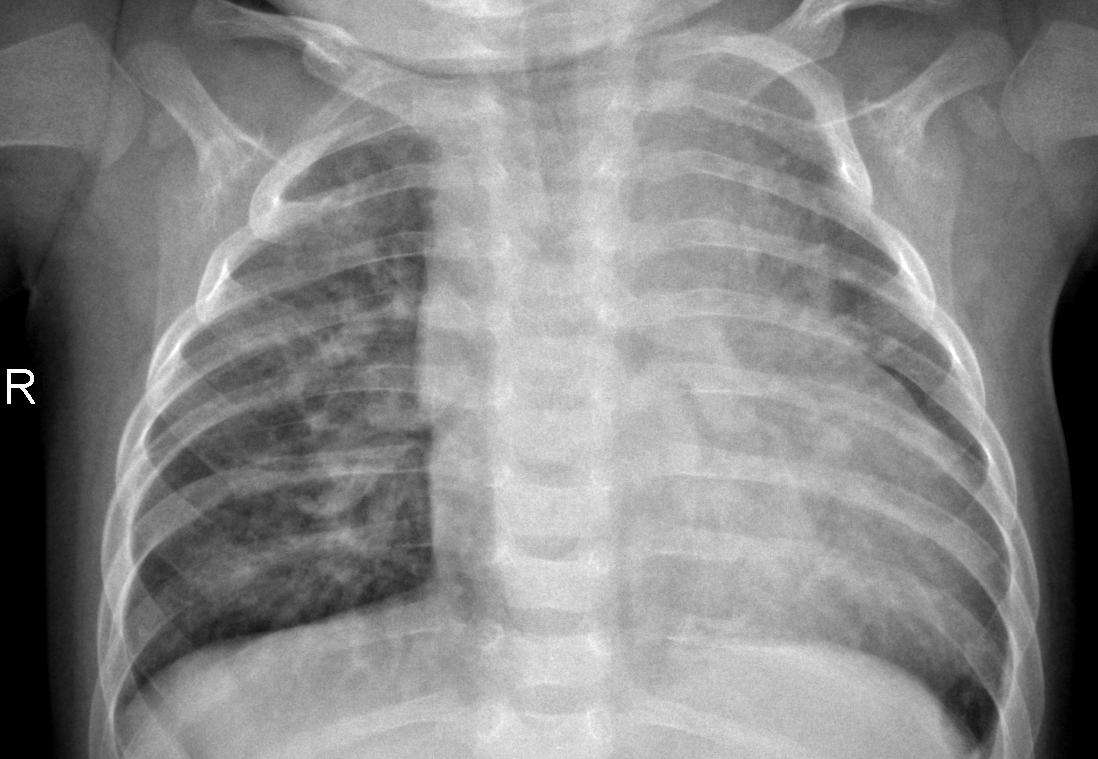
Diagnosis: PNEUMONIA